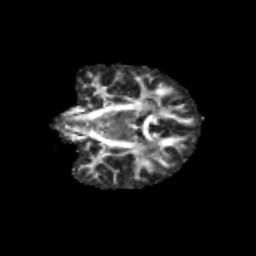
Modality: FA
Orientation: coronal
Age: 11
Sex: female
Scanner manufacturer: siemens
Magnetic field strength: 3 T
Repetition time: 3.8 s
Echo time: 0.07 s